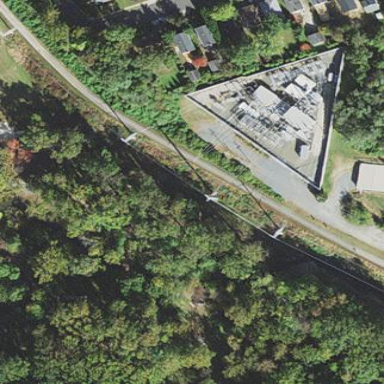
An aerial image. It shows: Substation surrounded by fence.